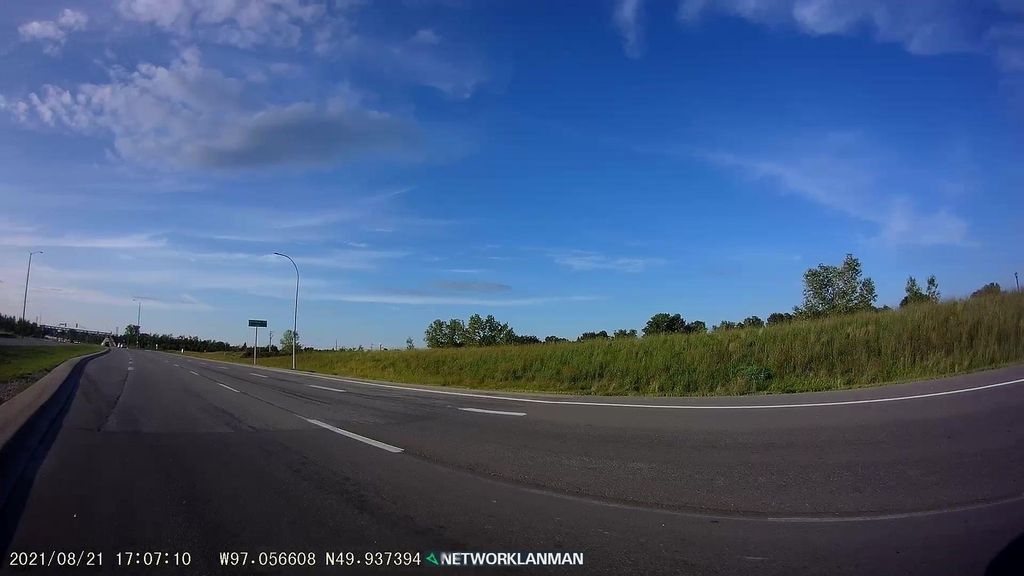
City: winnipeg